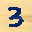
Label: 3